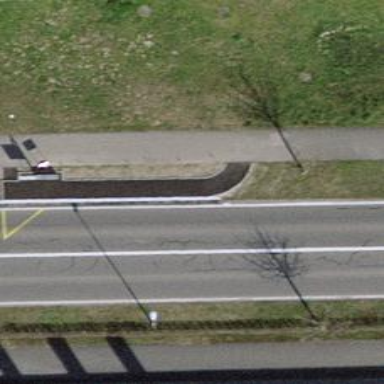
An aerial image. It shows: Platform for public transport and road usage.